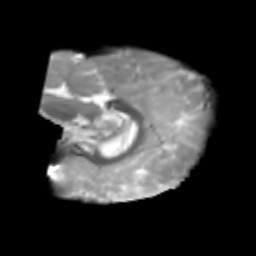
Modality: T2w
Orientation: sagittal
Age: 6
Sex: male
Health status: healthy